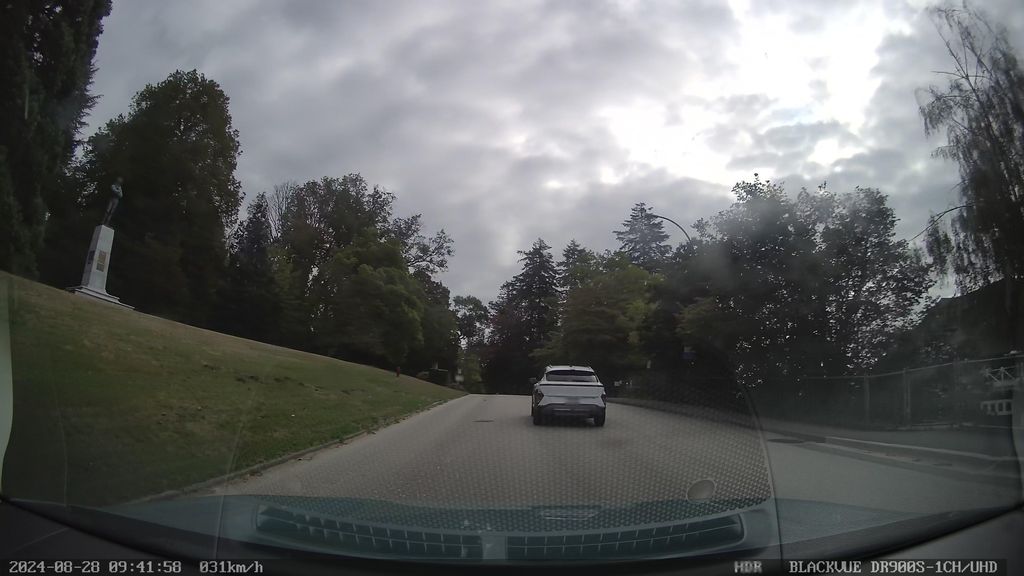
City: vancouver